Question: In android emulators' signal bar has four division. May i know how much of signal is denoted by each division. In android signal level is between 0-31. What is the criteria for filling all divisions in signal bar. I already simulates signal level in my program, but it has 5 divisions.
thanks

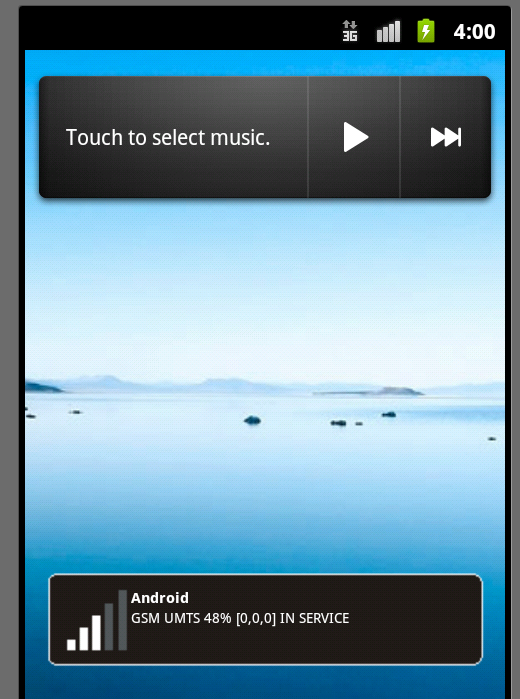
Answer: Signal strength values are between 0 and 31: <URL>
If your Settings / About gives you 15 then you're application is right and the emulator's status bar is just lagging.
Android's emulator is far from perfect ^^